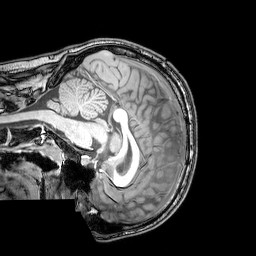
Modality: T1w
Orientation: sagittal
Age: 21
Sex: male
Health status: healthy
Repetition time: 0.081 s
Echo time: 0.037 s